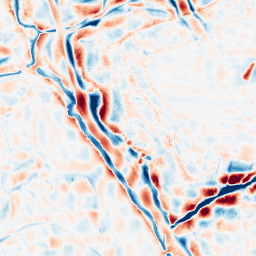
Category: wavelet
Decomposition family: wavelet_biorthogonal
Decomposition parameters: wavelet: bior5.5
level: 4
Upsampling method: quintic
Upsampling parameters: scale: 2
Upsampling scale: 2